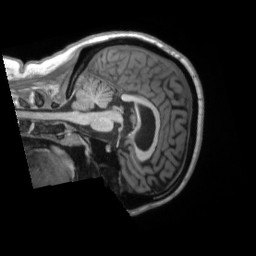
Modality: T1w
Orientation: sagittal
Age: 29
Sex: male
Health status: ill
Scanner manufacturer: siemens
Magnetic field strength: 3 T
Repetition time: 2.2 s
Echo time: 0.00157 s